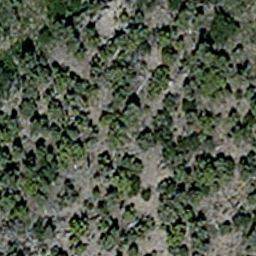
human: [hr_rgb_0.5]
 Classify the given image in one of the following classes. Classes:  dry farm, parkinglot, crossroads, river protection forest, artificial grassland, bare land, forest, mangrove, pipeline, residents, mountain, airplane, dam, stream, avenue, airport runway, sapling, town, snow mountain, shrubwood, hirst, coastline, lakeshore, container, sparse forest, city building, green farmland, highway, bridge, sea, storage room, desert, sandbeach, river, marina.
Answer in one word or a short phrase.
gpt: sparse forest